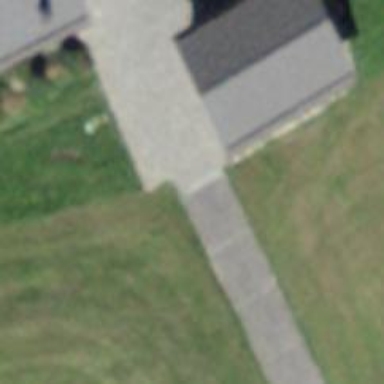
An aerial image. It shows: Driveway leading to service road.